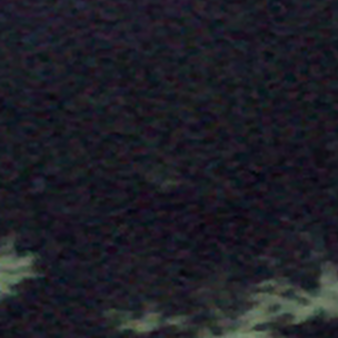
Label: other